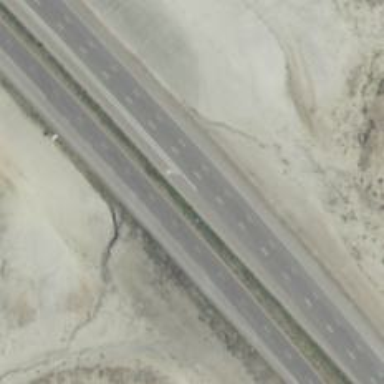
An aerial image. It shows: Trunk link road with asphalt surface.